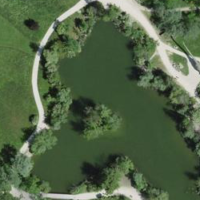
EUNIS habitat code: 14
Species observed at this site:
Corvus corone
Centaurea scabiosa
Gallinula chloropus
Cyanistes caeruleus
Fulica atra
Cygnus olor
Anas platyrhynchos
Sturnus vulgaris
Alopochen aegyptiaca
Passer domesticus
Cyprinus carpio